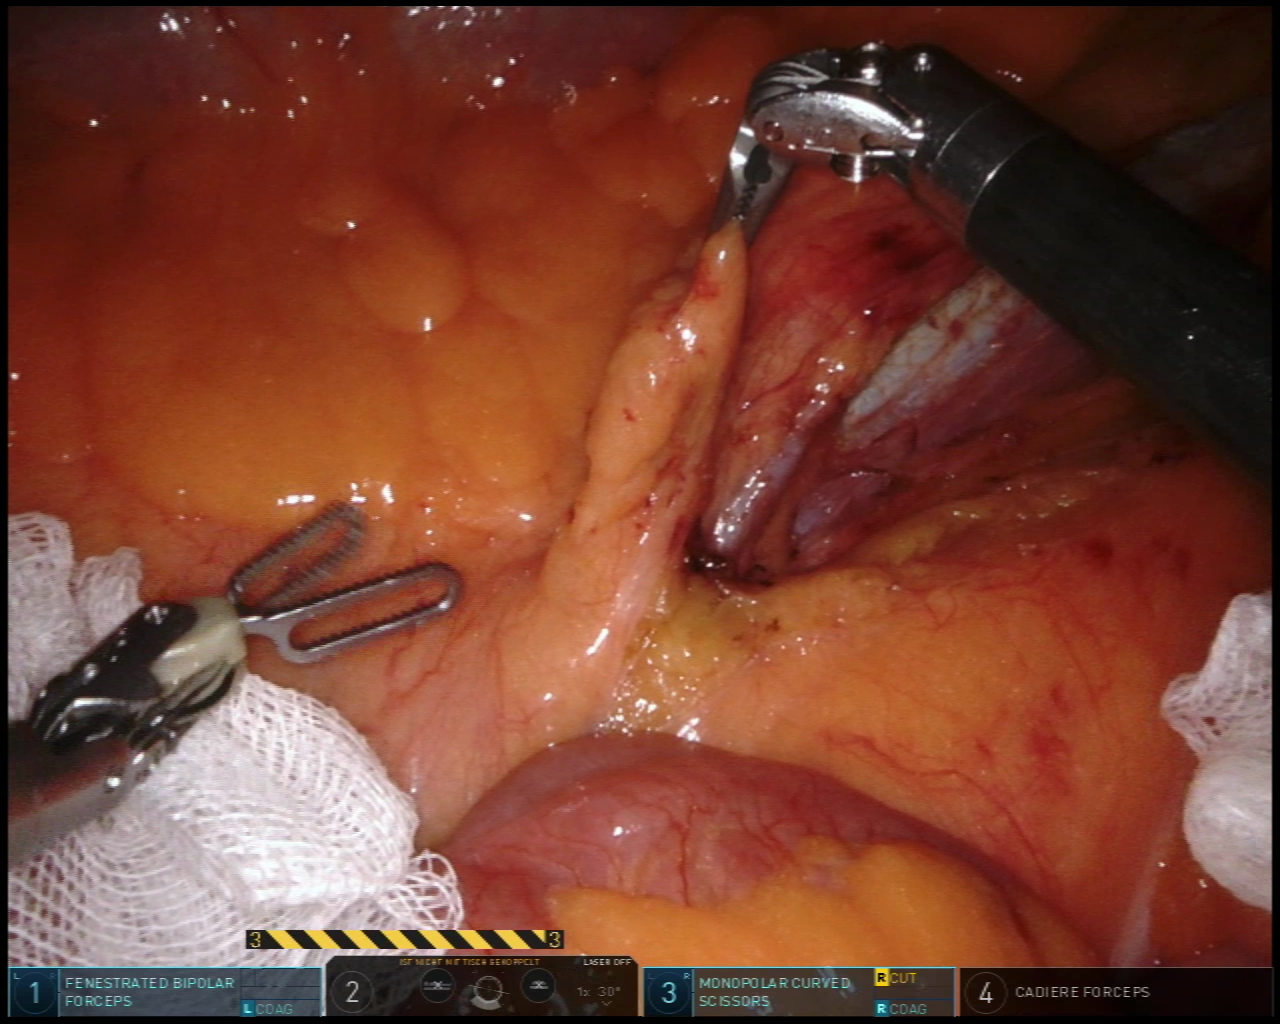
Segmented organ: ureter
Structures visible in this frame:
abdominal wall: no
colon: yes
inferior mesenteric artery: no
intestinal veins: yes
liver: no
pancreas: no
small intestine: yes
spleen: no
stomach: no
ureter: yes
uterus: no
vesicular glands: no